Question: In my iPhone app there is a requirement for Twitter API integration.
Here the problem comes when I integrate the Twitter+ OAuth SDK into my app. It gives errors as shown below in the screen shot.
I have added the xml2.dylib library to my app but still it gives some errors.

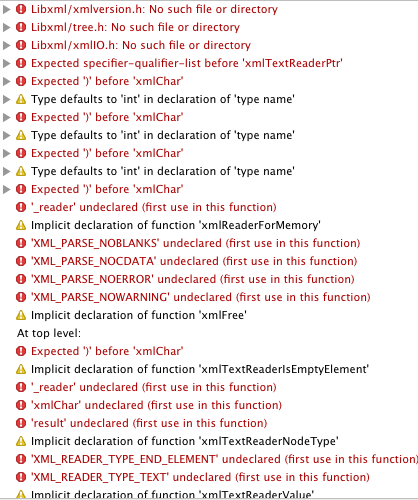
Answer: I got the answer.
I am posting it here because I don't want to put answer to my own question to earn reputation :). I made a silly mistake.
I didn't add the " in project settings as '"\usr\include\xml2"'.